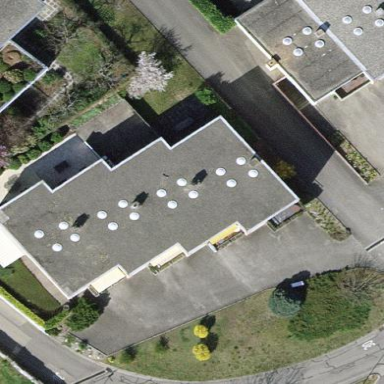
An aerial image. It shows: Flat-roofed house.